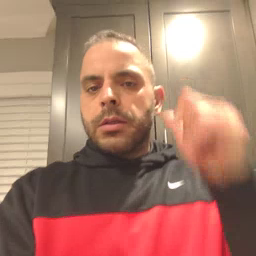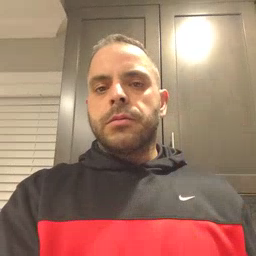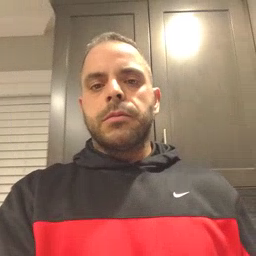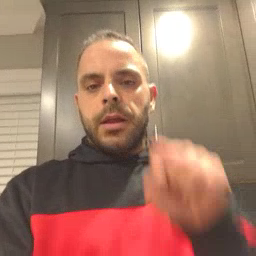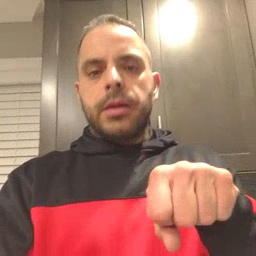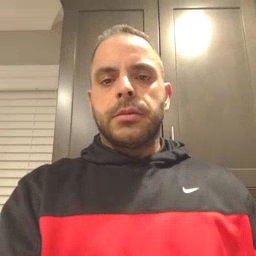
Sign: can